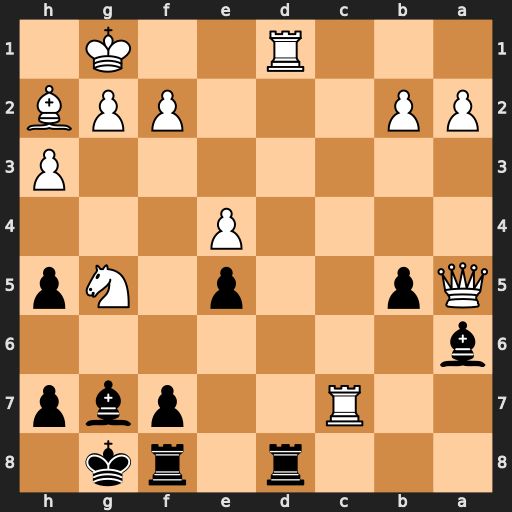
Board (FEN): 3r1rk1/2R2pbp/b7/Qp2p1Np/4P3/7P/PP3PPB/3R2K1
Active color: b
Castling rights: -
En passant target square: -
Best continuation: Rxd1+ Qe1 Rxe1#